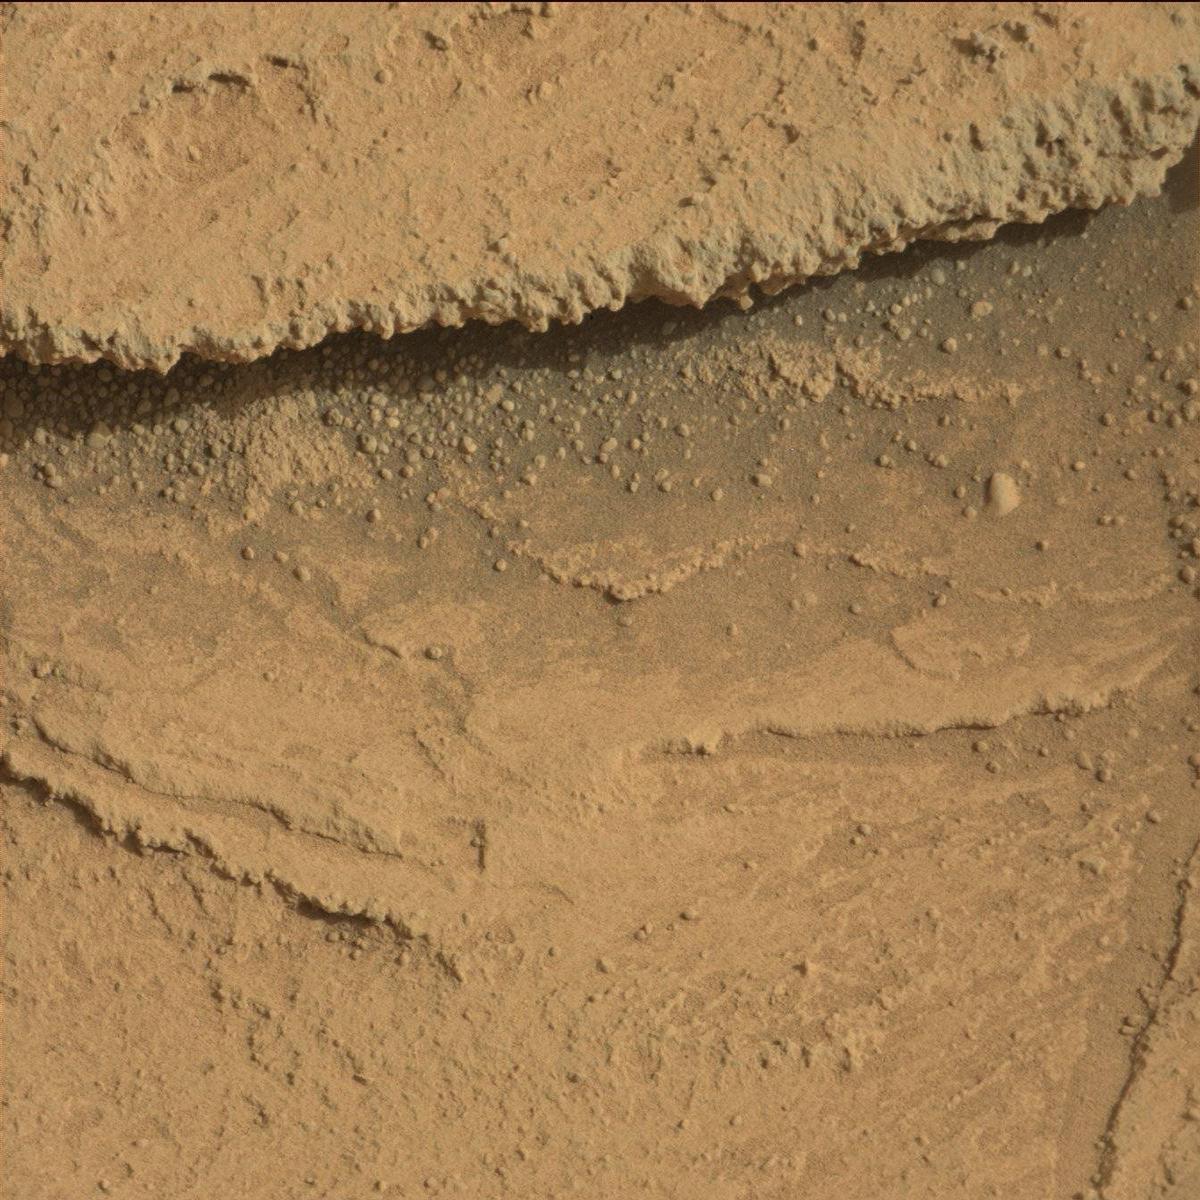
Terrain classes present: Bedrock, Rock, Sand / Soil